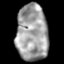
Tissue: skin
Cell type: T cells
Senescence score: 0.2484
Nuclear area (px): 1762
Mean DAPI intensity: 158.973